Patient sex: M
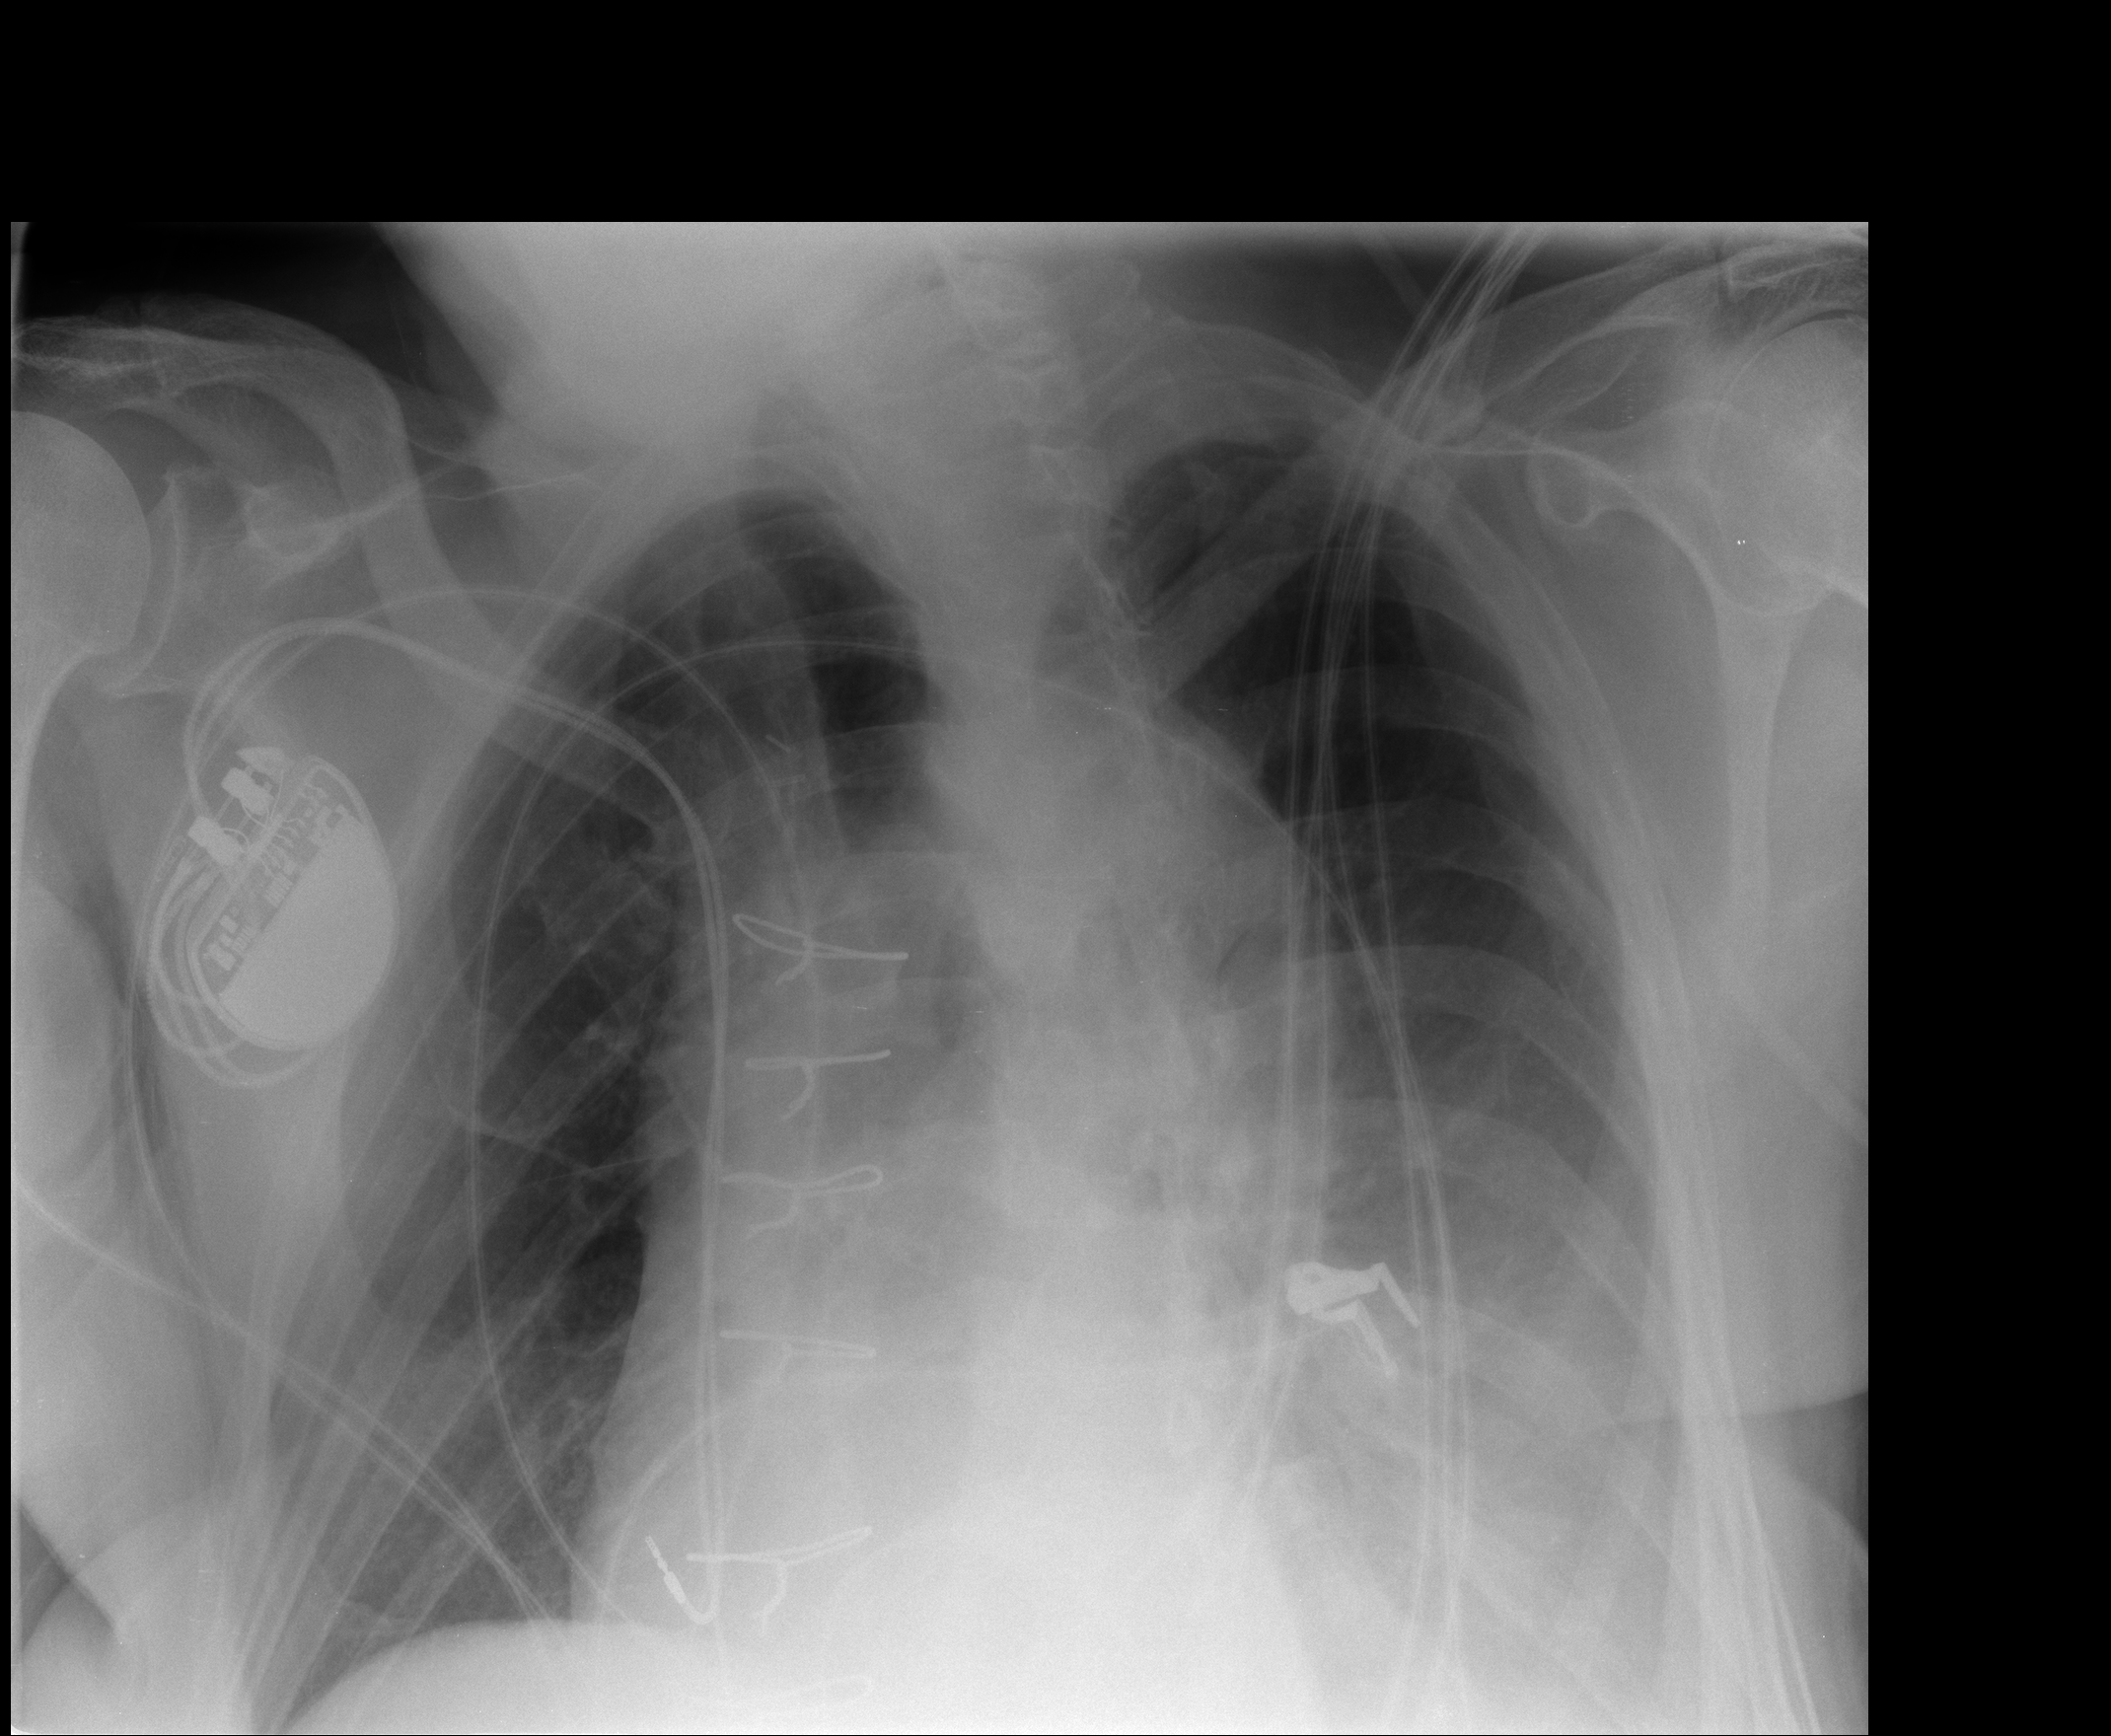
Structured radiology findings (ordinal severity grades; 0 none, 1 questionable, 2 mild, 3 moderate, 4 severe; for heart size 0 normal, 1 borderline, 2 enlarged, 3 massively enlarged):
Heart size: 0
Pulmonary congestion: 0
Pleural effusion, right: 1
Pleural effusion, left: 2
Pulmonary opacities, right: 0
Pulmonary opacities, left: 0
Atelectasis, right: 2
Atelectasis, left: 2